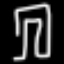
Label: pants